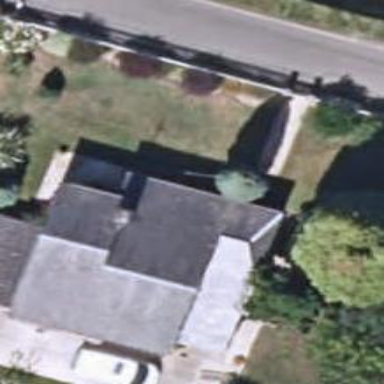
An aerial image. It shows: Simple house.